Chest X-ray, AP view. Patient: 66 years old, sex M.
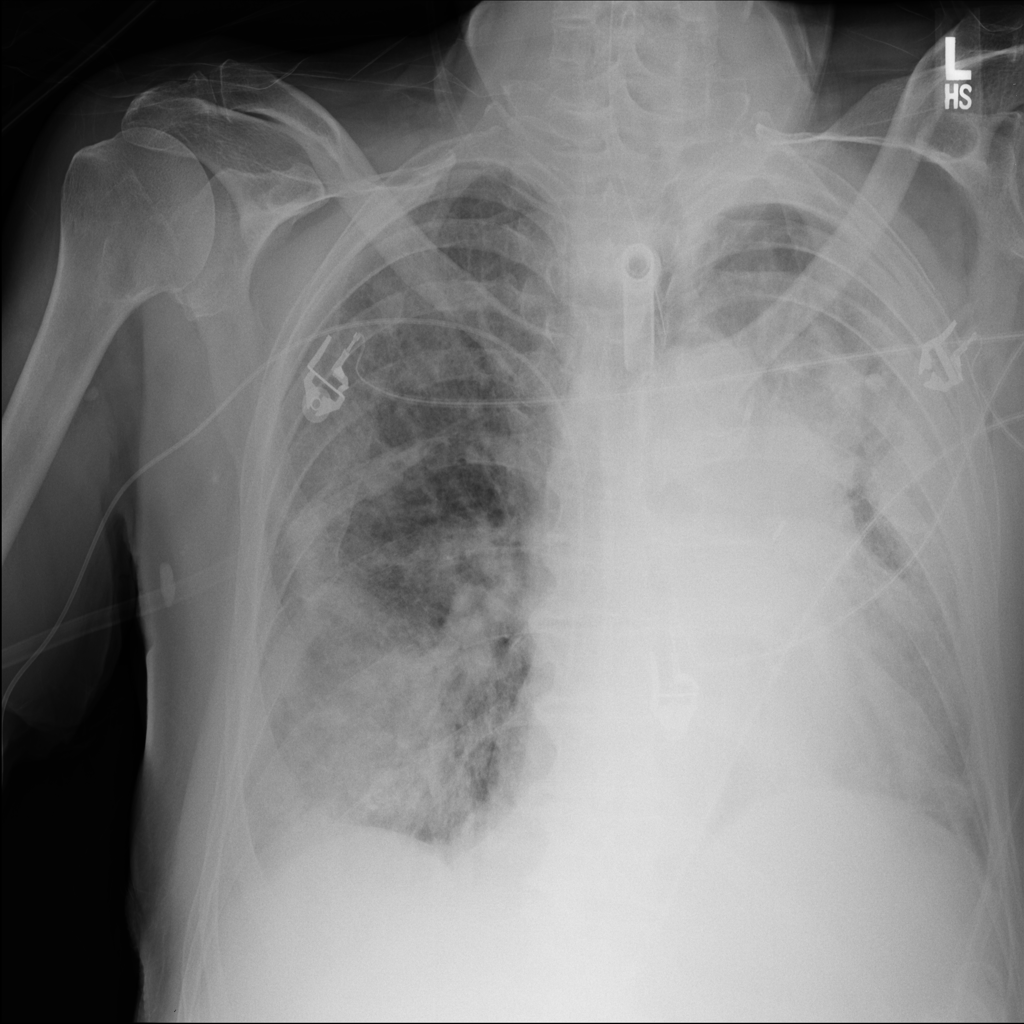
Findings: Infiltration